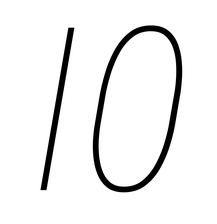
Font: Roboto-Italic_Condensed_Thin_Italic